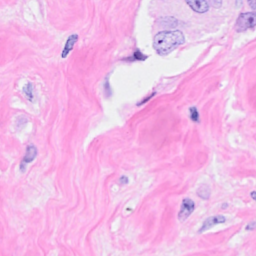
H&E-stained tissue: Breast